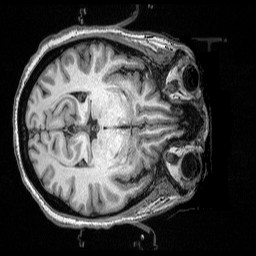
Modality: T1w
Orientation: axial
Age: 49
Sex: female
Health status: ill
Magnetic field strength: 3 T
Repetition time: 2.53 s
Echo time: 0.00331 s